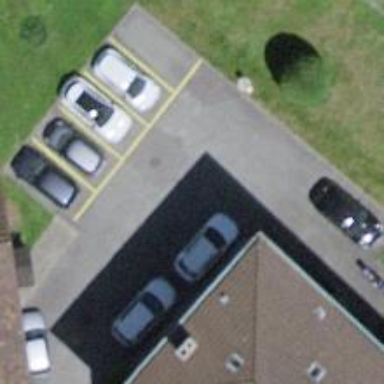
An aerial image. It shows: Parking area with surface.